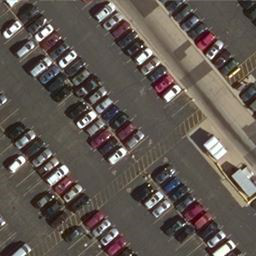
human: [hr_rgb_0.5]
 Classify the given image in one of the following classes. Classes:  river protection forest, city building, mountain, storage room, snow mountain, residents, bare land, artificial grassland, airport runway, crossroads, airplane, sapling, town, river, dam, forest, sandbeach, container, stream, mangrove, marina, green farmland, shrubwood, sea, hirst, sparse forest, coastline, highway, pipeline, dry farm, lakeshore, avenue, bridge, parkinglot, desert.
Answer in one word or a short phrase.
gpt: parkinglot